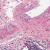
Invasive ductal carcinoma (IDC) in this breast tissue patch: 0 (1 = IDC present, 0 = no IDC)